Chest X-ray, PA view. Patient: 47 years old, sex M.
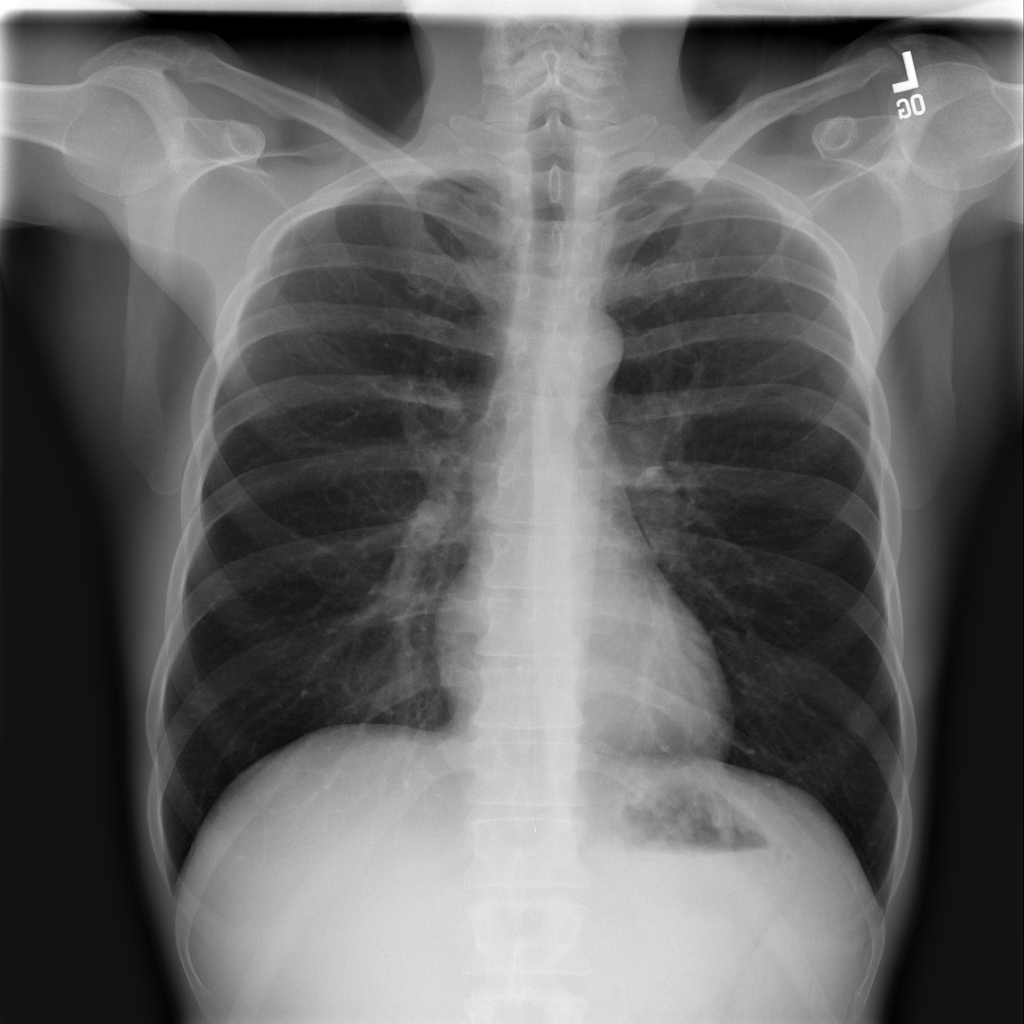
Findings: Infiltration